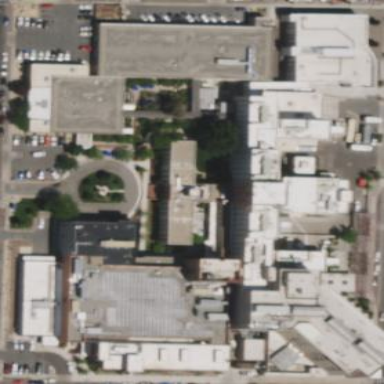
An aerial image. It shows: Healthcare facility identified as hospital.